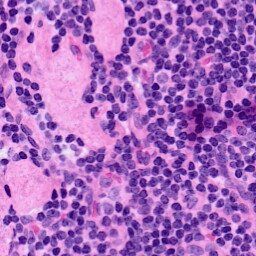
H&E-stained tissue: LymphNode